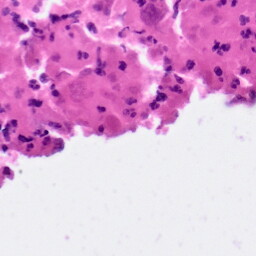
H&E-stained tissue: Pancreatic